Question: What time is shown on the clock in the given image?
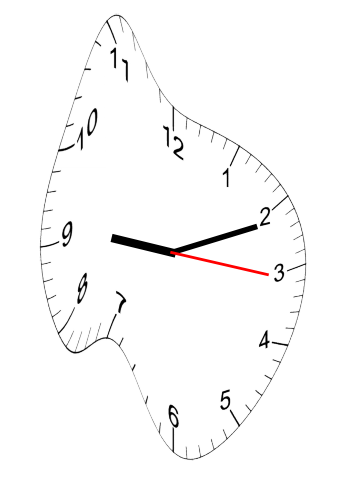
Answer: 09:11:16